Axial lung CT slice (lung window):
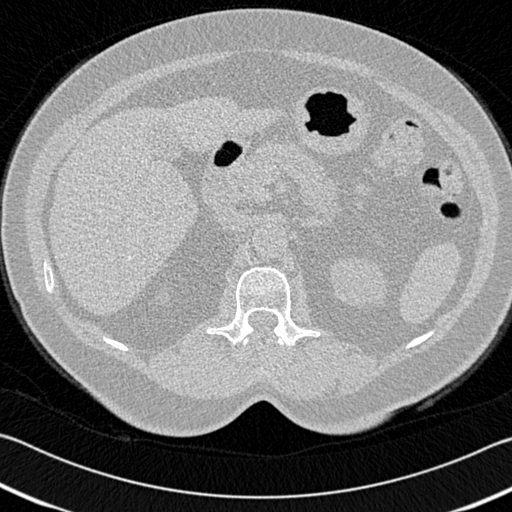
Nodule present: no